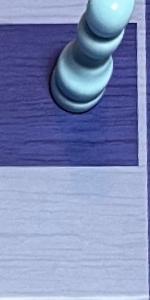
Label: Empty